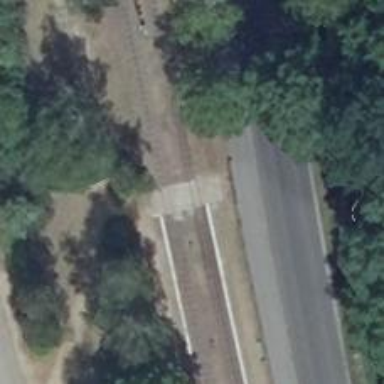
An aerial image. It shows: Crossing for the railway.